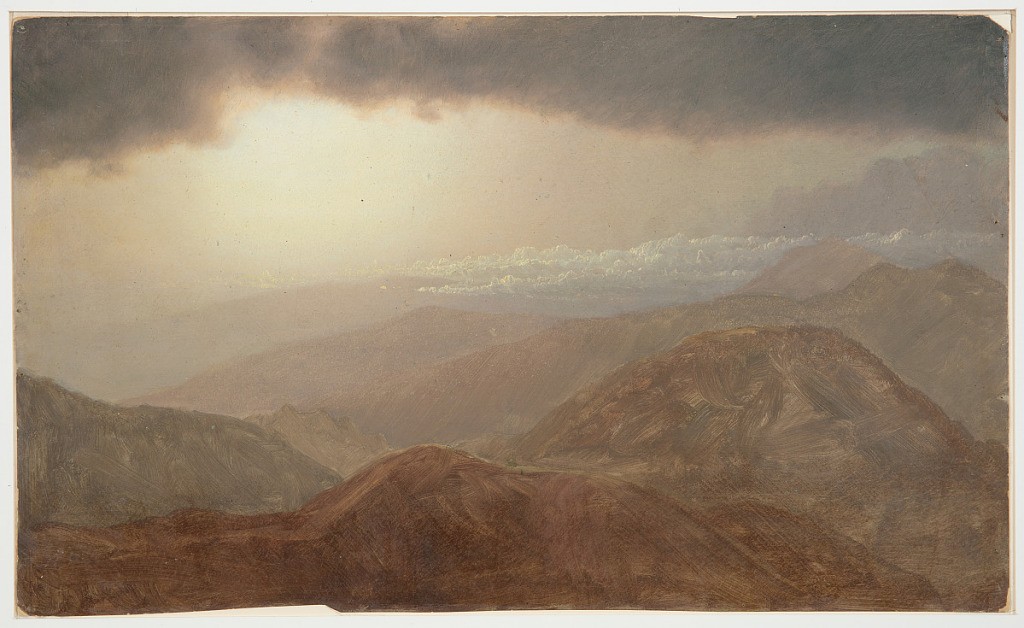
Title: Storm in the Mountains, Jamaica
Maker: Frederic Edwin Church, American, 1826–1900
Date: May–September 1865
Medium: Brush and oil, graphite on paperboard
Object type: Drawing
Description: Landscape and atmosphere sketch showing view of storm clouds over the Blue Mountains, Jamaica. In foreground, brown, rugged mountains extend toward the horizon as they descend to sea level. A hazy, moisture-laden atmosphere obscures mountain contours past middle distance. Above, the sun illuminates the atmosphere in a glowing cream color while a dark, low storm cloud stretches across the upper margin.